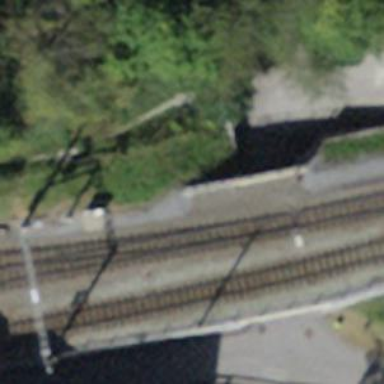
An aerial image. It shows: Narrow-gauge railway bridge with electrified contact lines and one track.